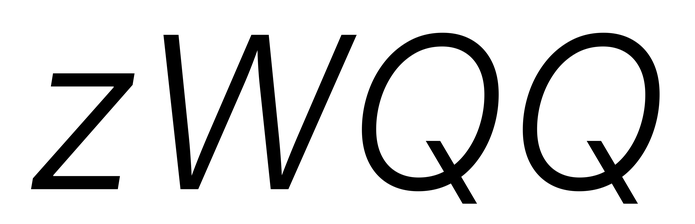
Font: Inter-Italic_Light_Italic